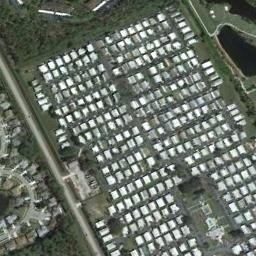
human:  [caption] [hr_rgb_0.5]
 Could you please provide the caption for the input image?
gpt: There are three rows of mobile homes .

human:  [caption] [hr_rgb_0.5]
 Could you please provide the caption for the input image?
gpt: The mobile home park is on the open place next to some trees .

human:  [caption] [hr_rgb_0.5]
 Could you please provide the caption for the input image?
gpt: The dense mobile home park has lots of neatly arranged white mobile homes, A grove of trees and a lake .

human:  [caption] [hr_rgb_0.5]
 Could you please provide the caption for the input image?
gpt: Many buildings are in the mobile home park .

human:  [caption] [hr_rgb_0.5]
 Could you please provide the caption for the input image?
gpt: There are many white buildings in the mobile home park .